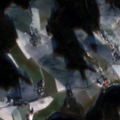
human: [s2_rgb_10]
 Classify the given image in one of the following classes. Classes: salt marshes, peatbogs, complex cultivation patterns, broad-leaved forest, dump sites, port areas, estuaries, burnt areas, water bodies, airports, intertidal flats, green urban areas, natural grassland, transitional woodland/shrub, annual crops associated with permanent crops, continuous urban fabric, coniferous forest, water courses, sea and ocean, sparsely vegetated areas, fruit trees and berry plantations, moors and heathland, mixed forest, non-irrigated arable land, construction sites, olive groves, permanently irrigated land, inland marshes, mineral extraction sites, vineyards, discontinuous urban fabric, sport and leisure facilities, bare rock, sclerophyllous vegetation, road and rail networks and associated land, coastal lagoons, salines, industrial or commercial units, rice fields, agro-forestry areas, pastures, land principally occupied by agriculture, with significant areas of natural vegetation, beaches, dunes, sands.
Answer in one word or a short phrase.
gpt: non-irrigated arable land, pastures, mixed forest